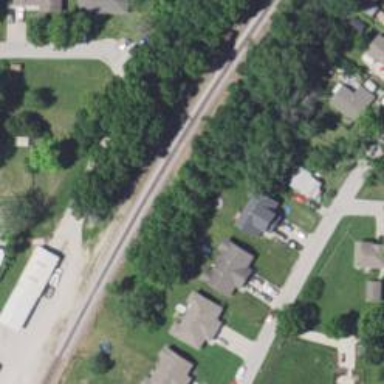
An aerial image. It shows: Railway siding for service.